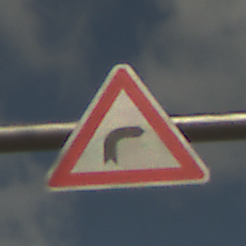
Verkehrszeichen: KurveRechts
Umgebung: Outdoor, RoadRail
Tageszeit: Midday
Wetter: PartlyCloudy
Licht: Natural
Jahreszeit: NotSpecified
Kontrast: HighContrast